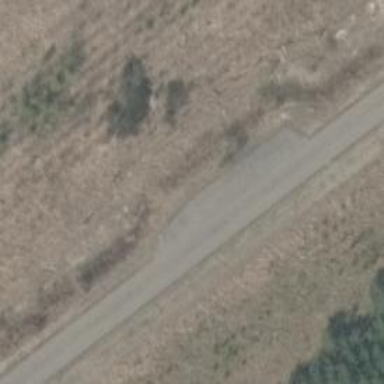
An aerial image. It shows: Passing place on the road.